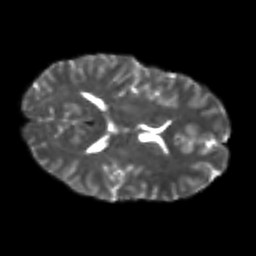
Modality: T2w
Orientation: axial
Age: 25
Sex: female
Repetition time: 8.4 s
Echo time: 0.09 s